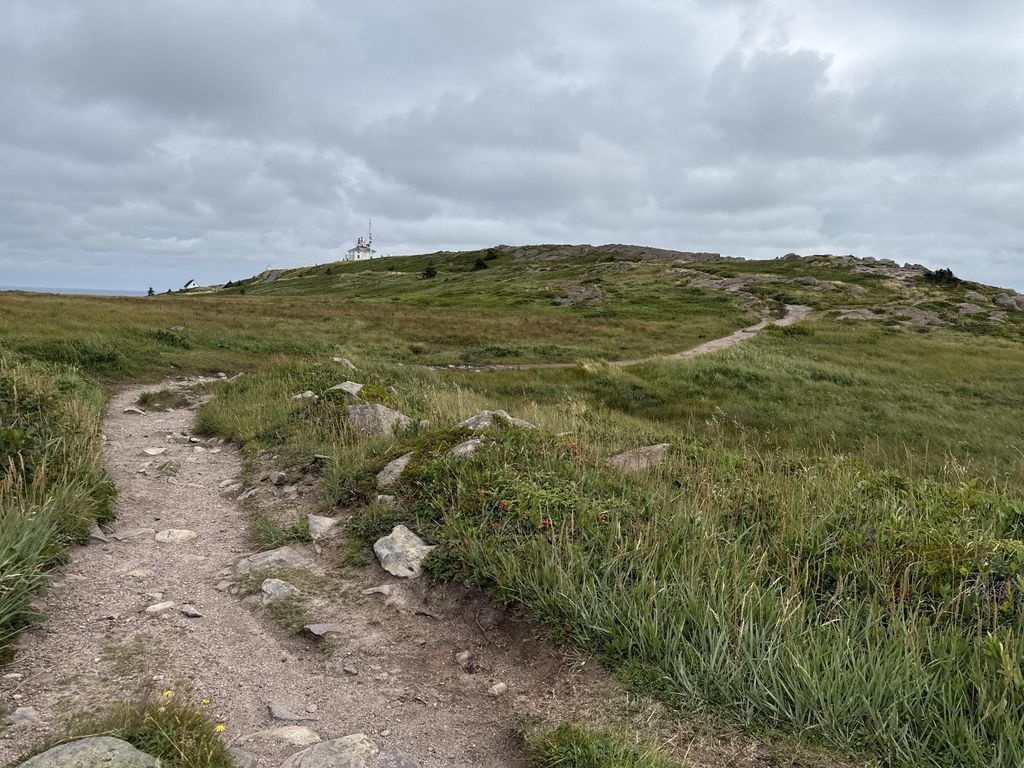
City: st_johns